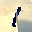
Label: 1